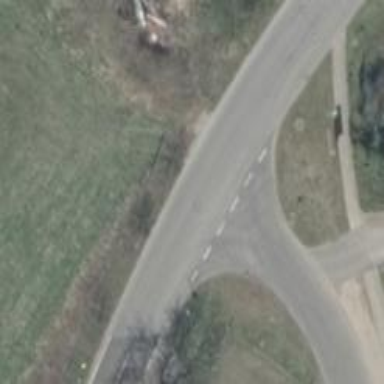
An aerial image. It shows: Secondary road with asphalt surface.